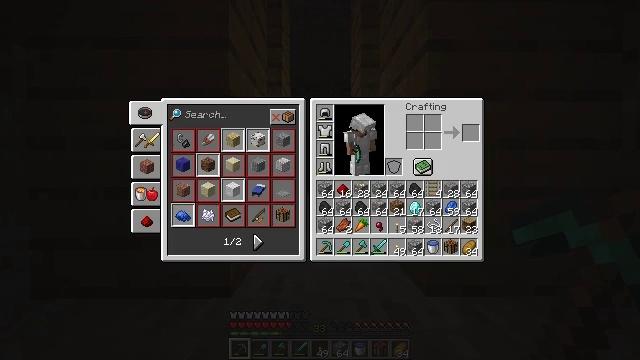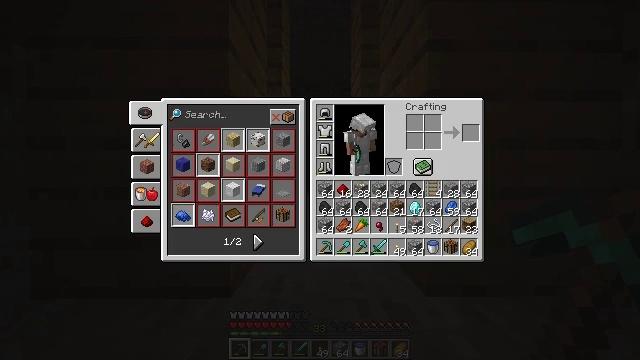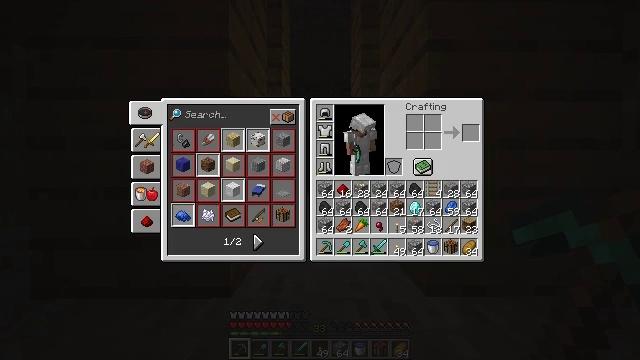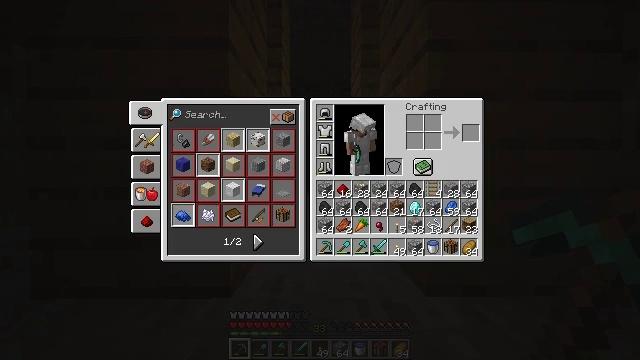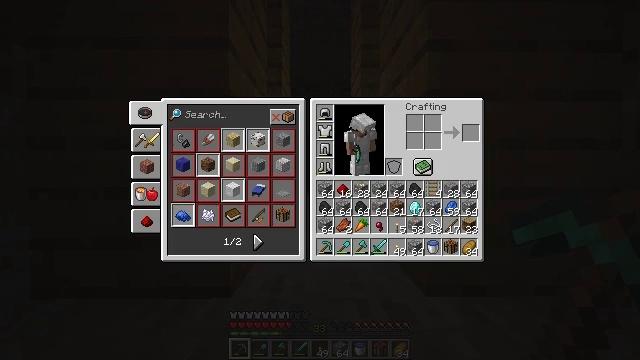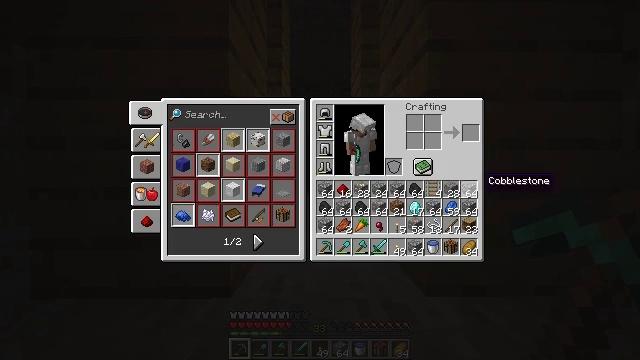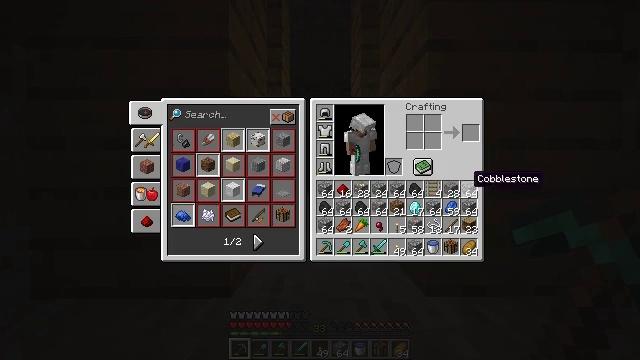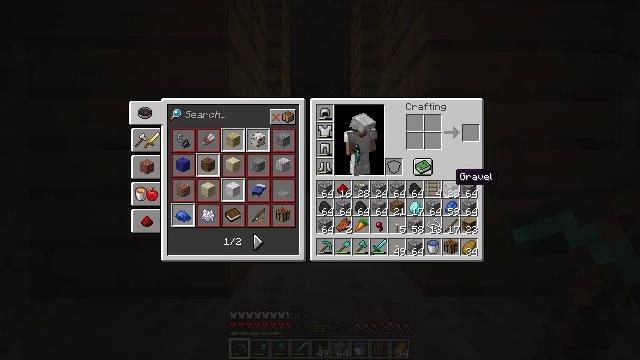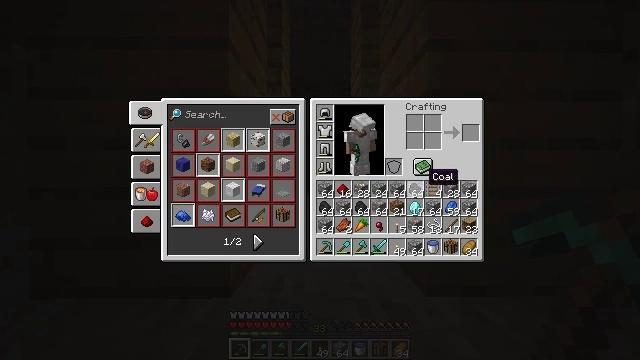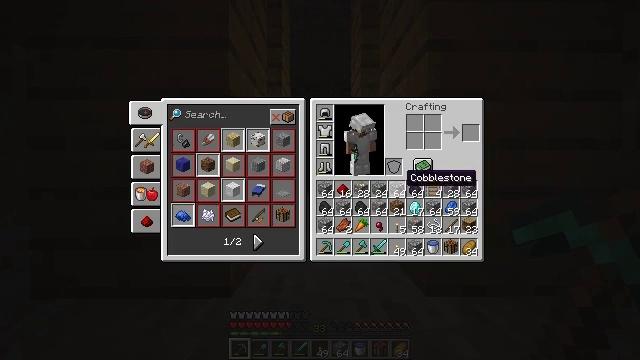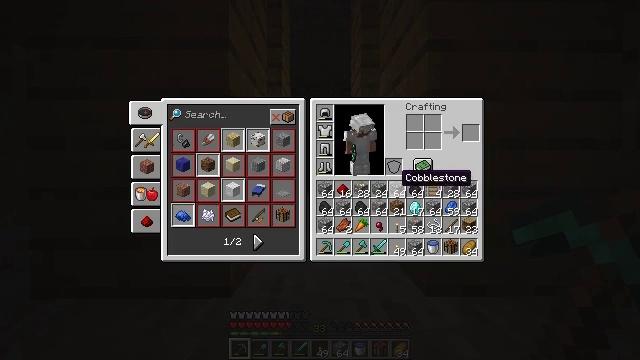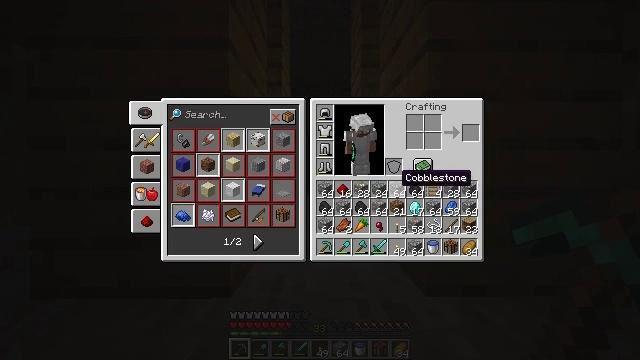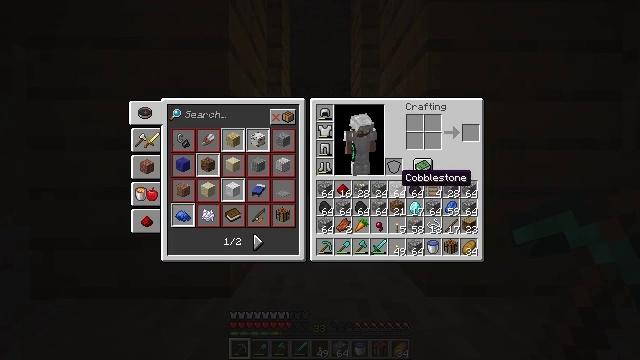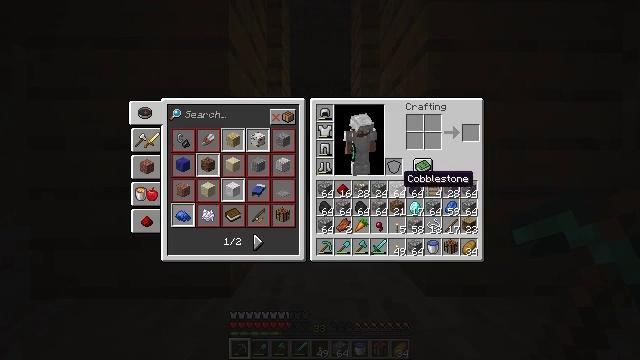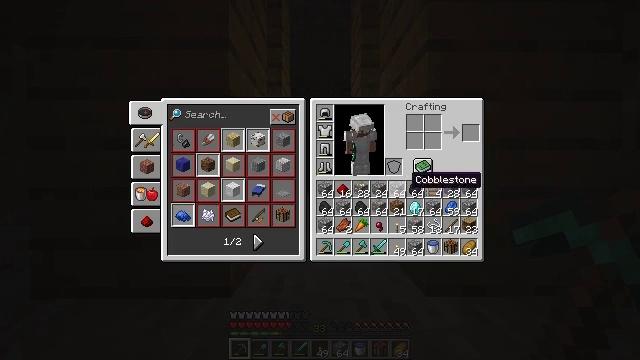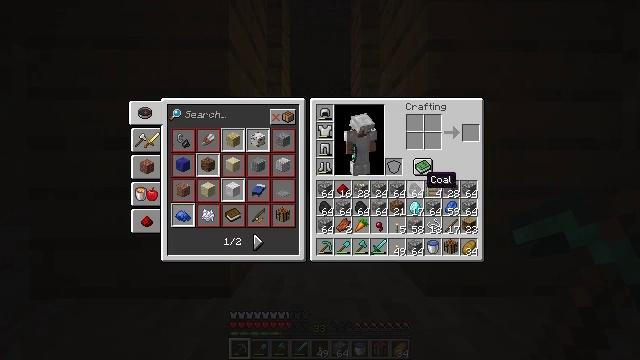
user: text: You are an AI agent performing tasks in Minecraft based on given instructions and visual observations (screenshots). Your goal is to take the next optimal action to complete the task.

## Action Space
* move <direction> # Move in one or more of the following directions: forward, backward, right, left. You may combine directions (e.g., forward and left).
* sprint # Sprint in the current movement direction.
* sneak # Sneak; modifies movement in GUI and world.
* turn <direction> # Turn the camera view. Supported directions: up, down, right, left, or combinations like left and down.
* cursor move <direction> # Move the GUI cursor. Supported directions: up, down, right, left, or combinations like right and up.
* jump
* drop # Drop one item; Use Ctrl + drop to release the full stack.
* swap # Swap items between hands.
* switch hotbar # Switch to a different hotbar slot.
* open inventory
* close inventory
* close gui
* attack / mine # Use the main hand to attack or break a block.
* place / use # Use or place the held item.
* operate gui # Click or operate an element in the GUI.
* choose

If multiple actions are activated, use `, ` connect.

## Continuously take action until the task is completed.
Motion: motion action
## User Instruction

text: Drop a carrot.
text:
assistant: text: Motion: no_op
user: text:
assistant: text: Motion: no_op
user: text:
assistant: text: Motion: no_op
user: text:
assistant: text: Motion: no_op
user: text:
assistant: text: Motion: no_op
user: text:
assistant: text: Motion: cursor move left
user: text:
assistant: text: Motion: cursor move left
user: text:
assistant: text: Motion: cursor move left
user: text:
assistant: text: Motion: cursor move left
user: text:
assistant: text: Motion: no_op
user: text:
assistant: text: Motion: no_op
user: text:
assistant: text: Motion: no_op
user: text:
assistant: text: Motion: no_op
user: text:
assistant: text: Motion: cursor move right
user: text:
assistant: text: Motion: cursor move right
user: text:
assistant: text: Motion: cursor move right
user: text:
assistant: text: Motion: cursor move right
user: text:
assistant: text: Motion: cursor move right
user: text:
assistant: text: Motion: no_op
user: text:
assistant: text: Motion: no_op
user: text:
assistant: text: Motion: no_op
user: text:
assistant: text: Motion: no_op
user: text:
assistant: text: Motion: cursor move left
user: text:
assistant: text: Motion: cursor move left and down
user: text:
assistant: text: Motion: cursor move left and down
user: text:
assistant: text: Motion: cursor move down
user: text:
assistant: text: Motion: cursor move down
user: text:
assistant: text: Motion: cursor move down
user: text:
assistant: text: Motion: cursor move down
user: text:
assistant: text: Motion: no_op